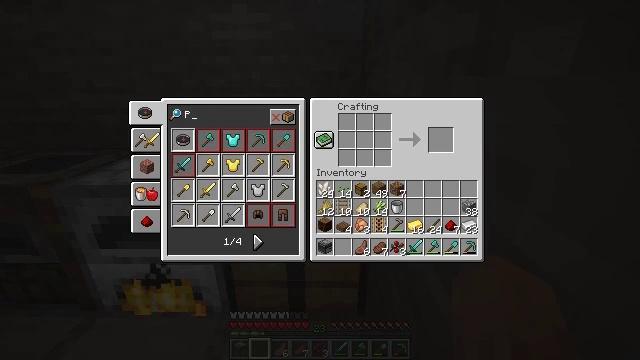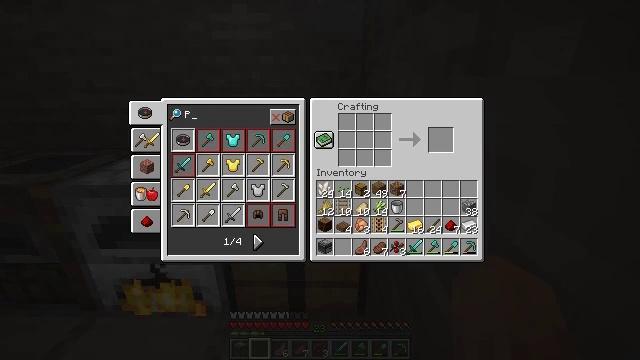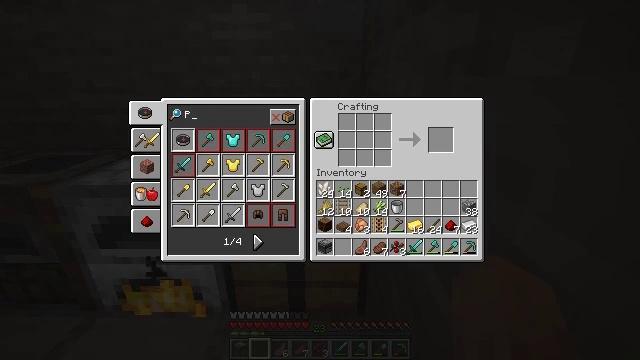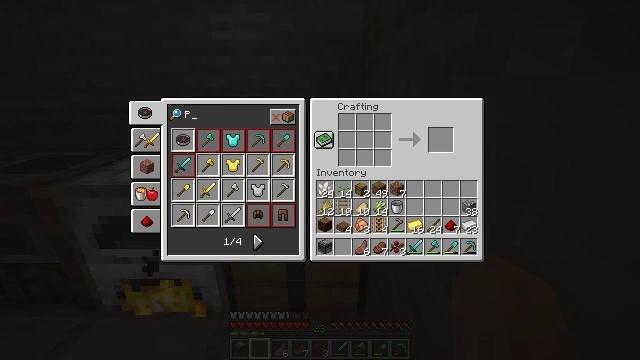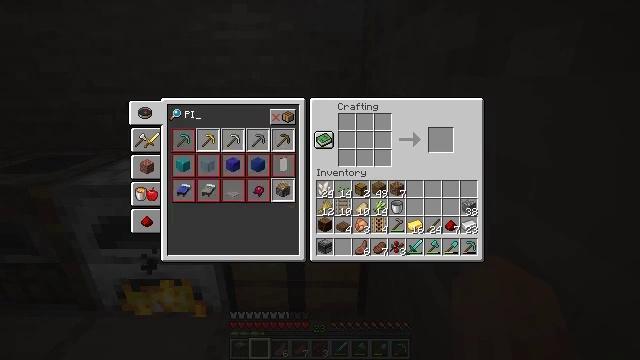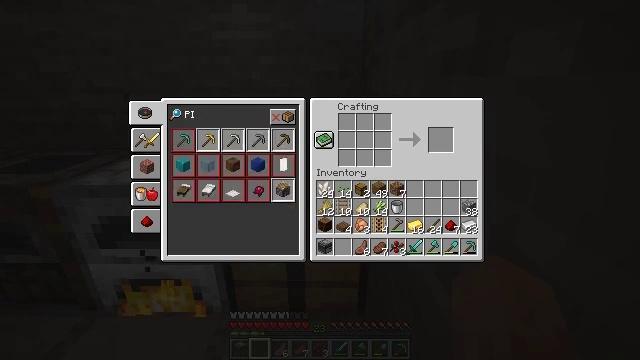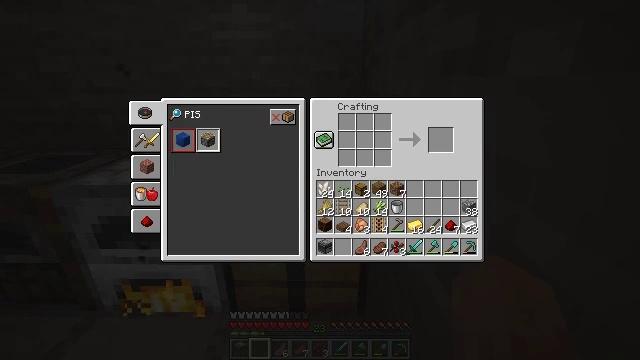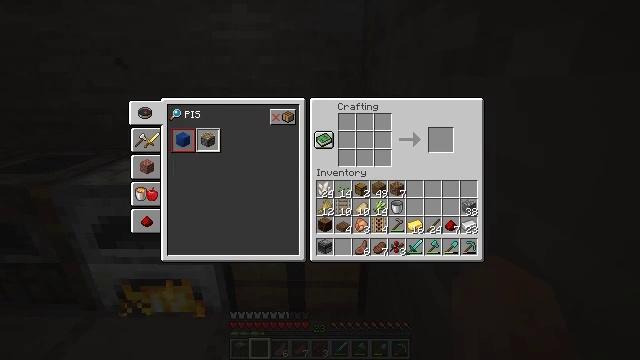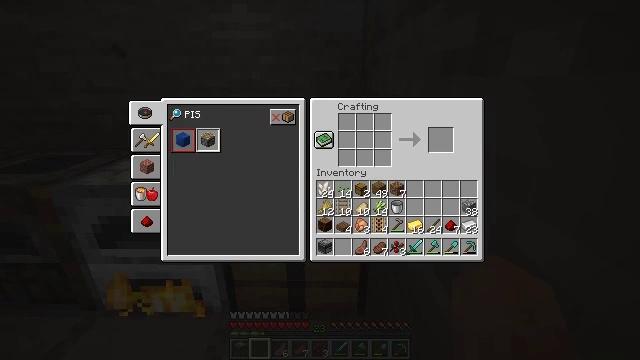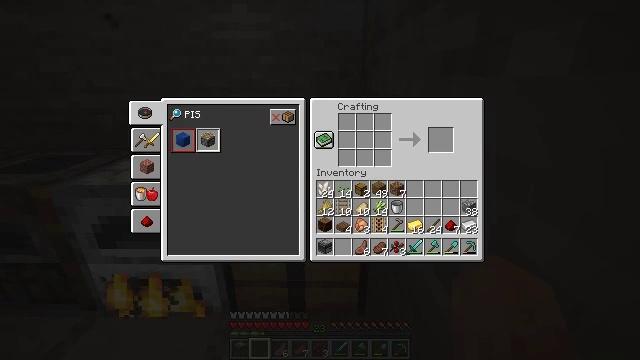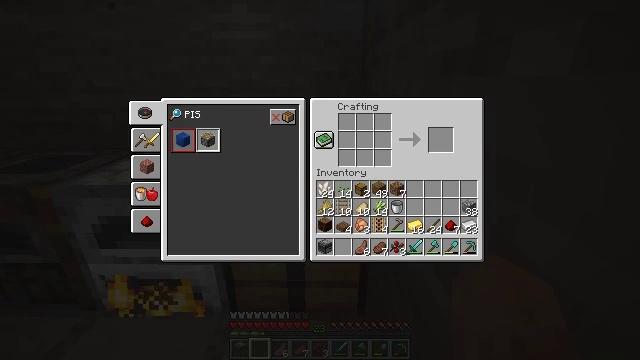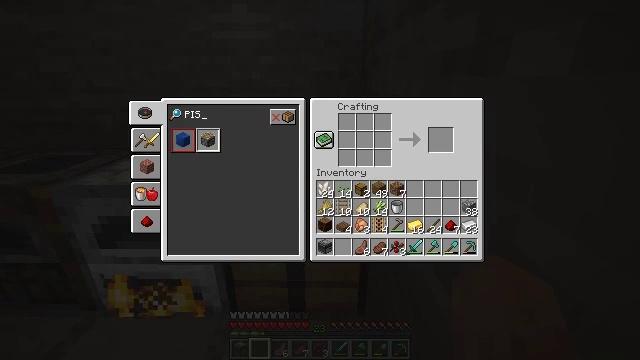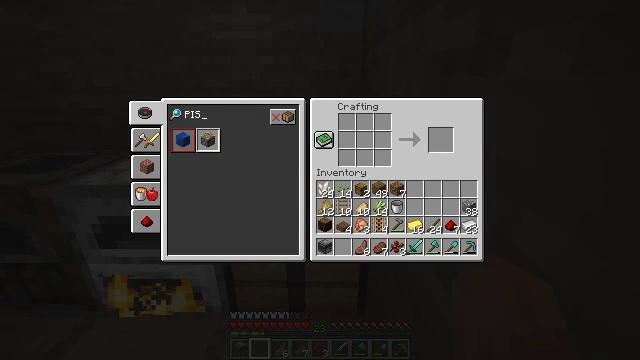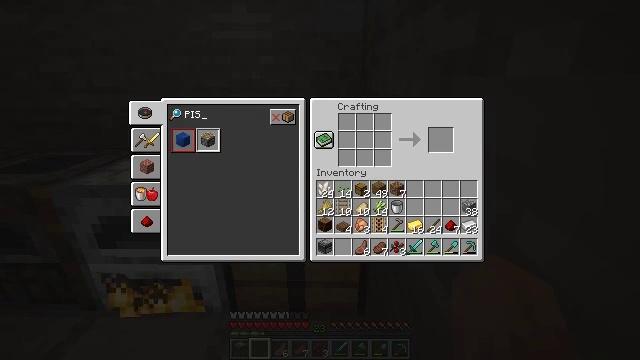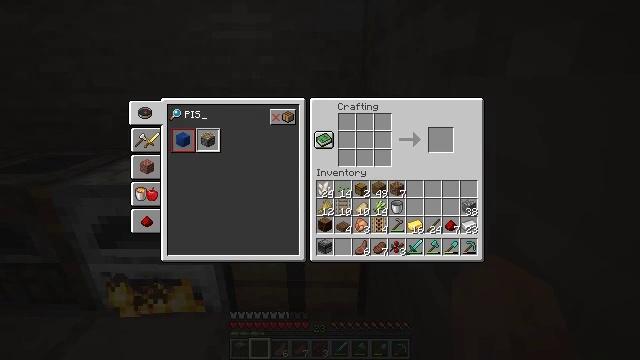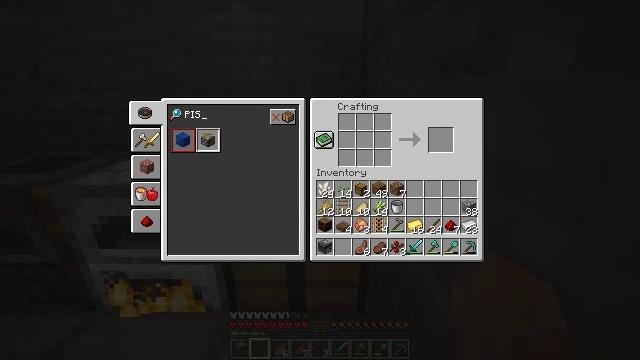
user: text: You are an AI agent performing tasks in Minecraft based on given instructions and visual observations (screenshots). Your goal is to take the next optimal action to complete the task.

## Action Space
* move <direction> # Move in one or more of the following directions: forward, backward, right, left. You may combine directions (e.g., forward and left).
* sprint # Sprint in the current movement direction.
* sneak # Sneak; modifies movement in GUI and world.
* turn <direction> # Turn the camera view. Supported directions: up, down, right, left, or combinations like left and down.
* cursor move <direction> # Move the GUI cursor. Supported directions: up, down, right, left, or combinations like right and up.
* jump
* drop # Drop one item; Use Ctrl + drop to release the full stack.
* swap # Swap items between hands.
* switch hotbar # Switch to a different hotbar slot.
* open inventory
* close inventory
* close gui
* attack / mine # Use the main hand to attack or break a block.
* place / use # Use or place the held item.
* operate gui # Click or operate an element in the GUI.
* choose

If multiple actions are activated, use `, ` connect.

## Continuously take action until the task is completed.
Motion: motion action
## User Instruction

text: Use iron, redstone, wood, and cobblestone to craft a piston.
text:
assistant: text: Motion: no_op
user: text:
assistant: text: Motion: no_op
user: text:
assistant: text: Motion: no_op
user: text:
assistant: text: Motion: no_op
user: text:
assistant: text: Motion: no_op
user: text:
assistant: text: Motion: move back
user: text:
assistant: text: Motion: move back
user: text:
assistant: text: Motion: no_op
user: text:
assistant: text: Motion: no_op
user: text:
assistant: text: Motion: no_op
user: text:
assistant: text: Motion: no_op
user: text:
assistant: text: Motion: no_op
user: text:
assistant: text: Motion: no_op
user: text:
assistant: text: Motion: no_op
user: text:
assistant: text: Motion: no_op
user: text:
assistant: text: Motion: no_op
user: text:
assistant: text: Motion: no_op
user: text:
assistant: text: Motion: no_op
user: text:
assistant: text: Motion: no_op
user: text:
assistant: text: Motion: no_op
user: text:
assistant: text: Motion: no_op
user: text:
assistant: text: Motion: no_op
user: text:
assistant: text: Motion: no_op
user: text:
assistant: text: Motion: no_op
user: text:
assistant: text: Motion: no_op
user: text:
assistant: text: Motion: no_op
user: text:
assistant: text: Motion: no_op
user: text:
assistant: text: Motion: turn left and down
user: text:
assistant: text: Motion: turn down
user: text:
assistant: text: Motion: no_op